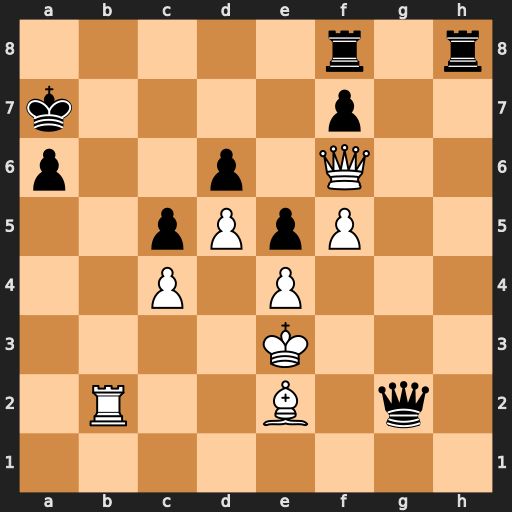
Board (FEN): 5r1r/k4p2/p2p1Q2/2pPpP2/2P1P3/4K3/1R2B1q1/8
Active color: w
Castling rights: -
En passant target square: -
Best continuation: Qe7+ Ka8 Qb7#